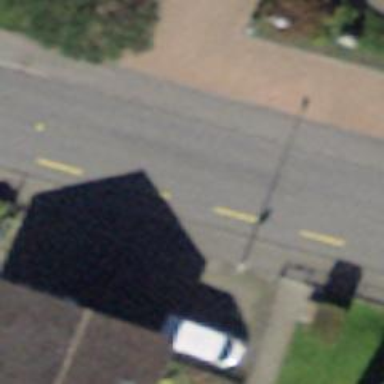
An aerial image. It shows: Bus stop with designated stop position for public transport.